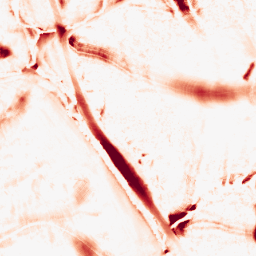
Category: morphological
Decomposition family: tophat
Decomposition parameters: size: 20
mode: white
Upsampling method: linear_exact
Upsampling parameters: scale: 4
Upsampling scale: 4